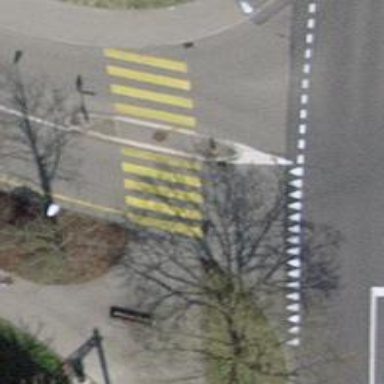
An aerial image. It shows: Marked crossing with pedestrian island.